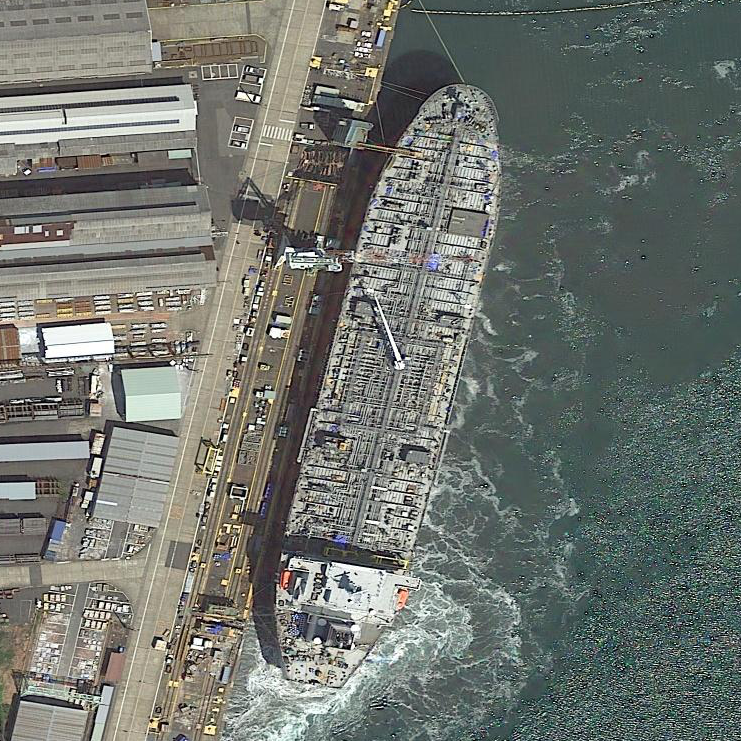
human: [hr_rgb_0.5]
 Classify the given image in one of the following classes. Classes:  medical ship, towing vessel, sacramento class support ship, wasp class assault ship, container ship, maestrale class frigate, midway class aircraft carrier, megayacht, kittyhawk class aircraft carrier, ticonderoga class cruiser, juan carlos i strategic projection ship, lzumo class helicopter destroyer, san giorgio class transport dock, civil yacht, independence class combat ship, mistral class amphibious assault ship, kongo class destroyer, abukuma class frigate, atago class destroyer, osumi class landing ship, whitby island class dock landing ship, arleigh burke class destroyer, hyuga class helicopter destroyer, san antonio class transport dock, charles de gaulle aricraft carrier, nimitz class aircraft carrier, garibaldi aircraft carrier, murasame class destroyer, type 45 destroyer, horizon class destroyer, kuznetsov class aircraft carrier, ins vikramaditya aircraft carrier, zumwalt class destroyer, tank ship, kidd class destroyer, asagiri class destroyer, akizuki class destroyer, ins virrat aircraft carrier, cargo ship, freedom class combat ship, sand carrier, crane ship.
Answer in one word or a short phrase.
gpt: Tank ship